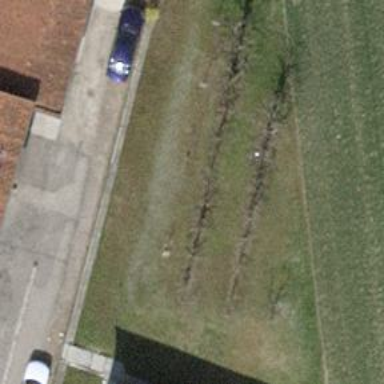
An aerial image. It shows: Single tag "natural: tree."